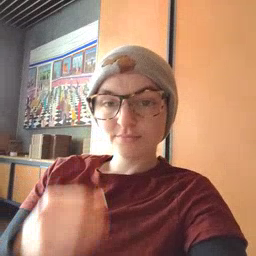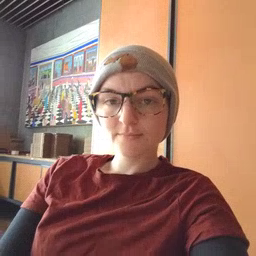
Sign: sun